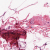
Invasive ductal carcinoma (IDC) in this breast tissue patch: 0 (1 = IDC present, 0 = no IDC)